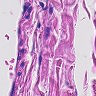
Metastatic tissue present: no